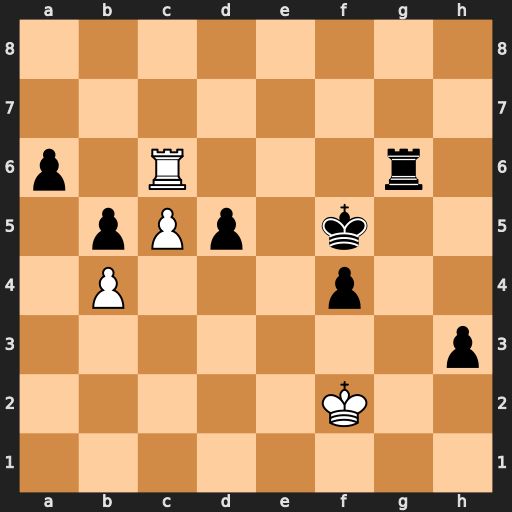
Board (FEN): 8/8/p1R3r1/1pPp1k2/1P3p2/7p/5K2/8
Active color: w
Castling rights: -
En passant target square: -
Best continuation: Rxg6 Kxg6 c6